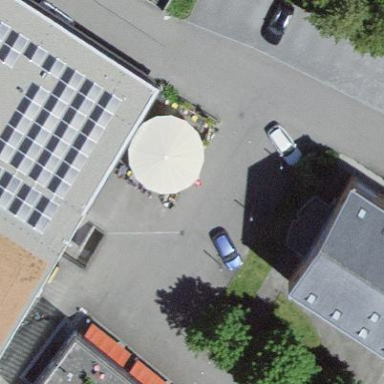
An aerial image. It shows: Outdoor seating area for leisure.